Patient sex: F
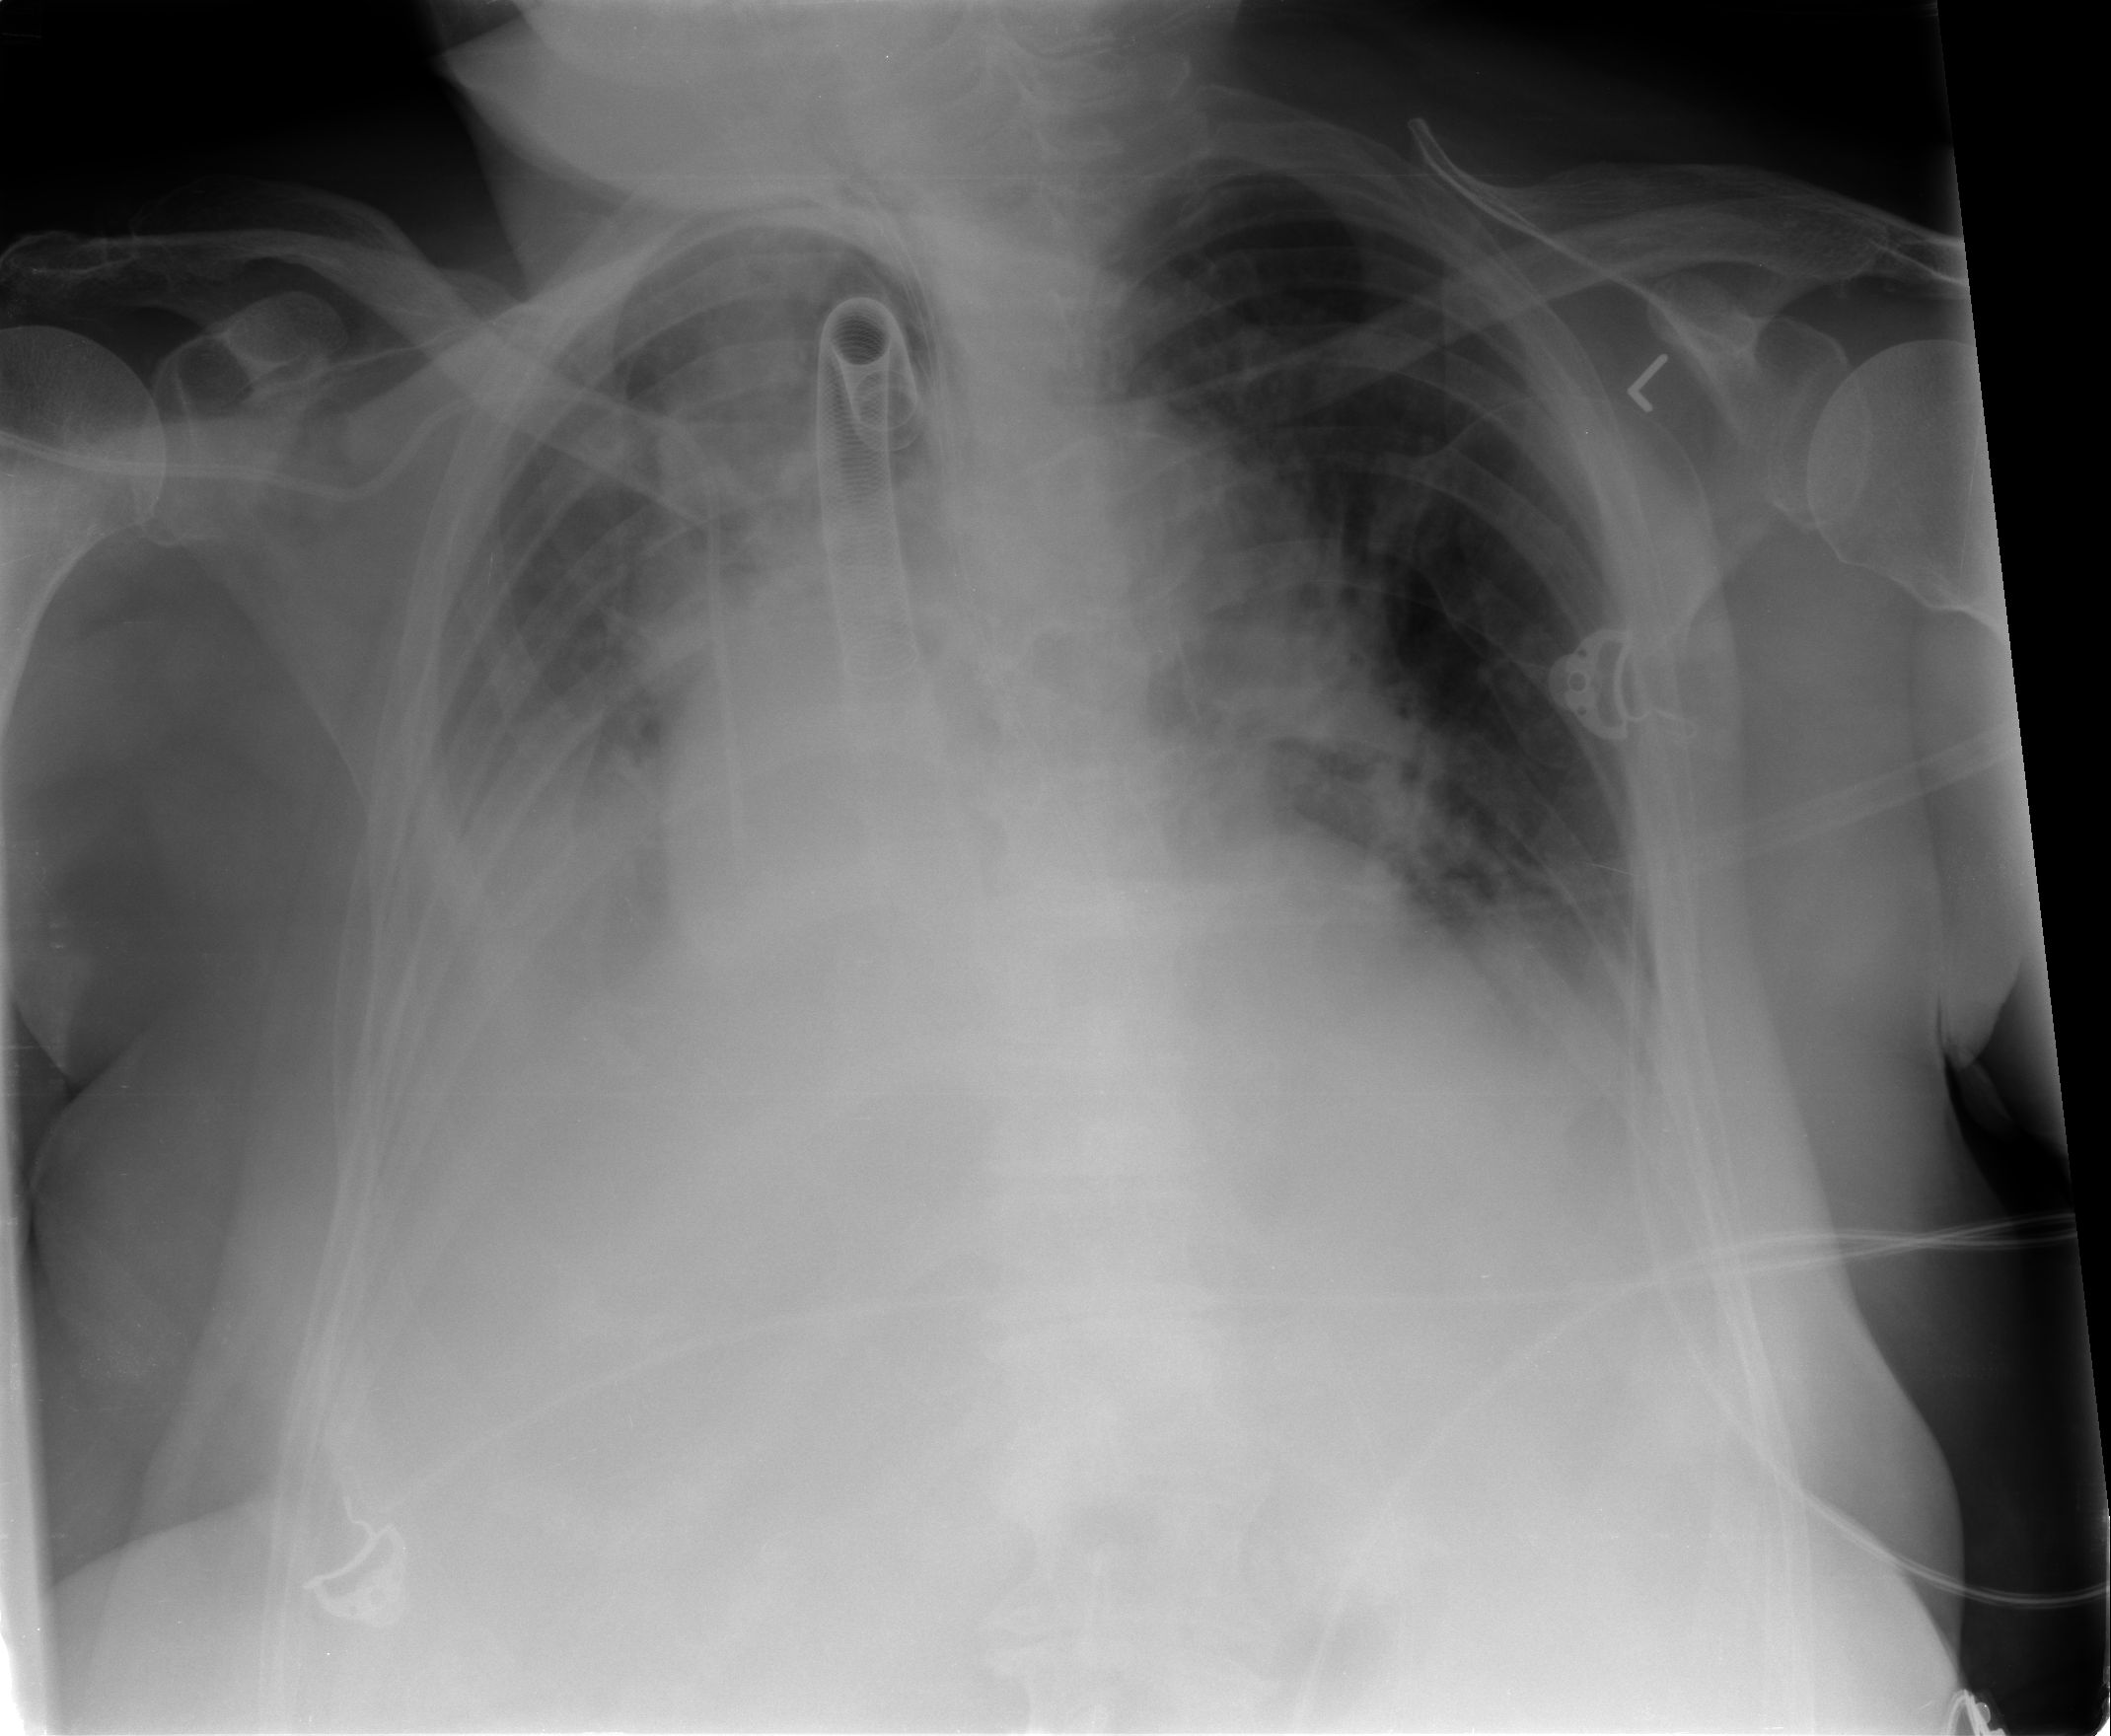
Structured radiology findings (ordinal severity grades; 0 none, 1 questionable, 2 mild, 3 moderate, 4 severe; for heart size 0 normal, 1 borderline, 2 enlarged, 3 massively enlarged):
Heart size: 3
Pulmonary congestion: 3
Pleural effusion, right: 3
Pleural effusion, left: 2
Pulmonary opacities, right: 0
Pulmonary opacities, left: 0
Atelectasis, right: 2
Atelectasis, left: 2